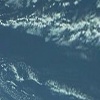
Label: water